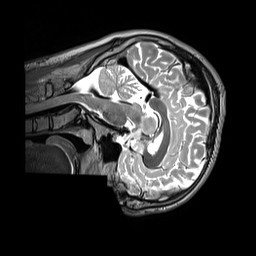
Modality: T2w
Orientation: sagittal
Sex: male
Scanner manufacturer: siemens
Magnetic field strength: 3 T
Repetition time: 3.2 s
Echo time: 0.409 s